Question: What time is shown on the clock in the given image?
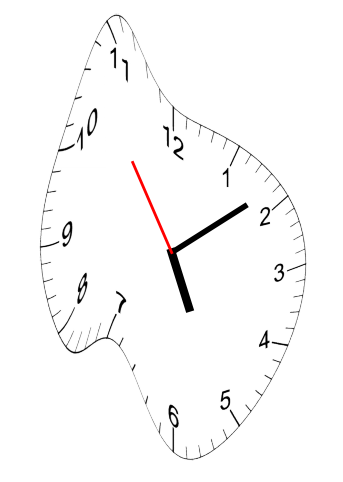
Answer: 05:08:54